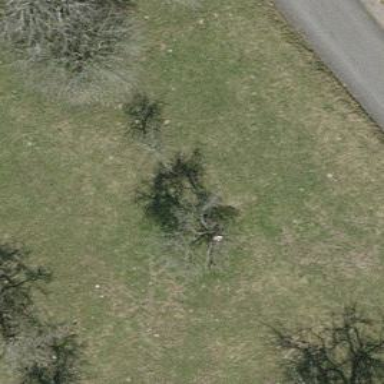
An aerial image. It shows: Agricultural area with deciduous broadleaved trees.